Field crop: maize
Growth stage: 2
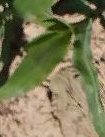
Species: maize